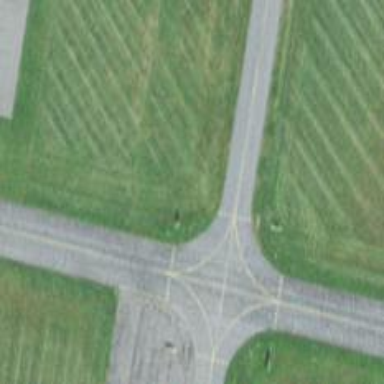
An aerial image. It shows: View of taxiway at the airport.